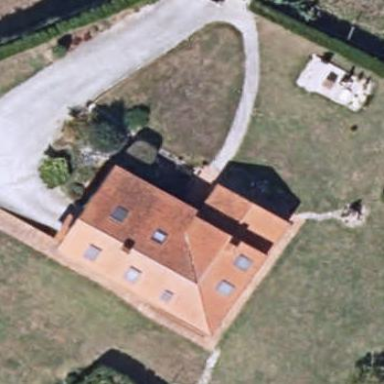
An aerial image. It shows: Simple and straightforward house.